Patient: sex F, age 31
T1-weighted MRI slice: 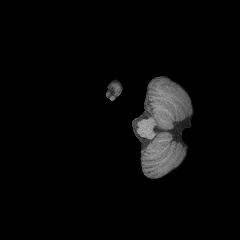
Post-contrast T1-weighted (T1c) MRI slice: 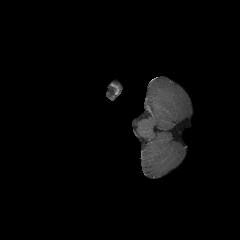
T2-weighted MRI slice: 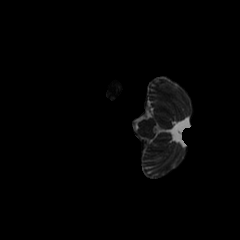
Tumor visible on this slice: no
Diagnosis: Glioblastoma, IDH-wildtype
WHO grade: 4